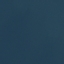
Land use / land cover: SeaLake